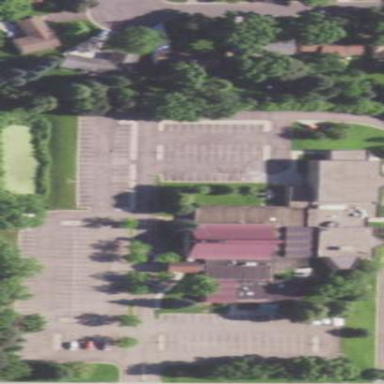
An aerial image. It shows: Church building serving as place of worship.